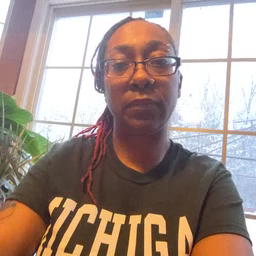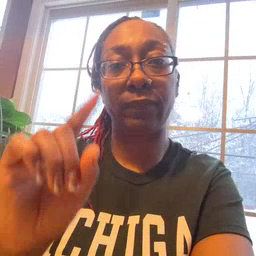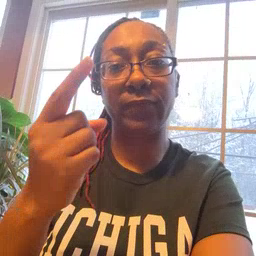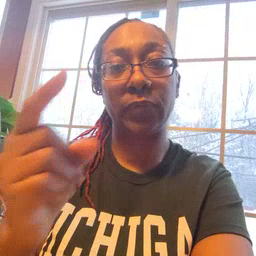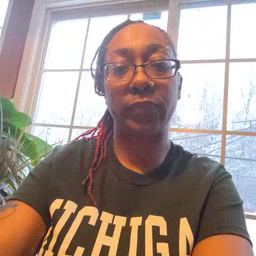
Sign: finger